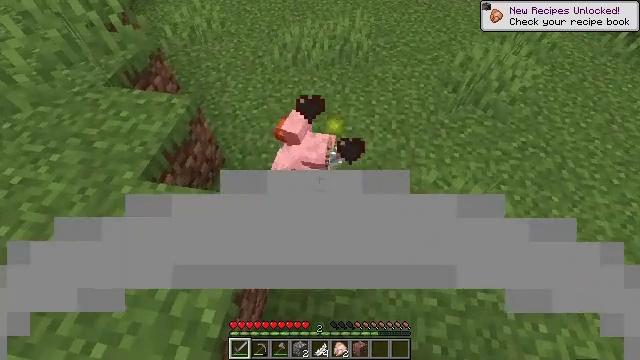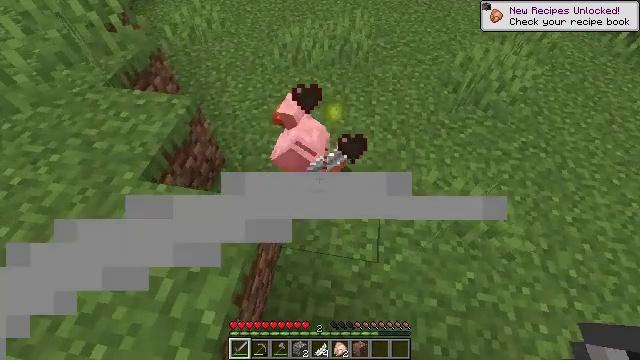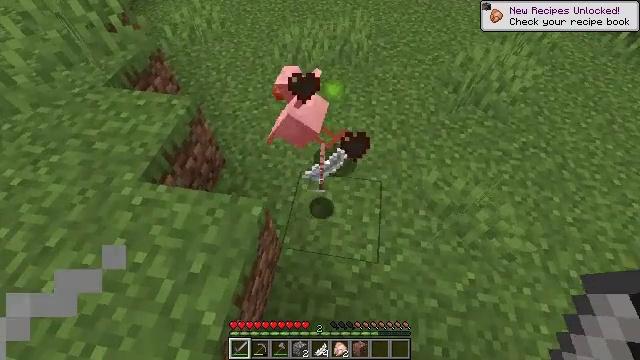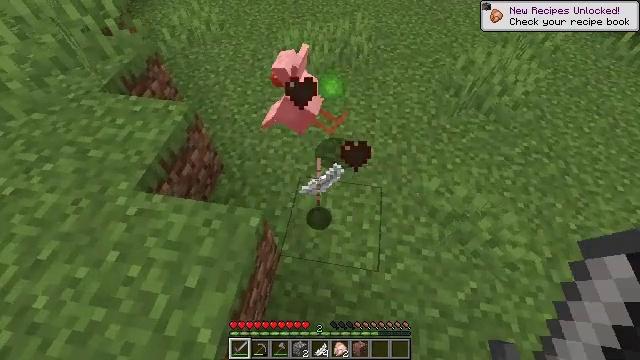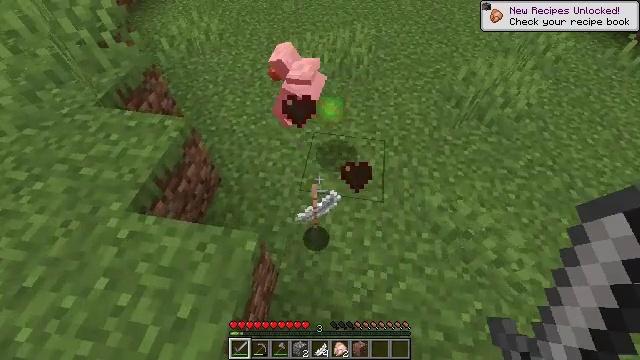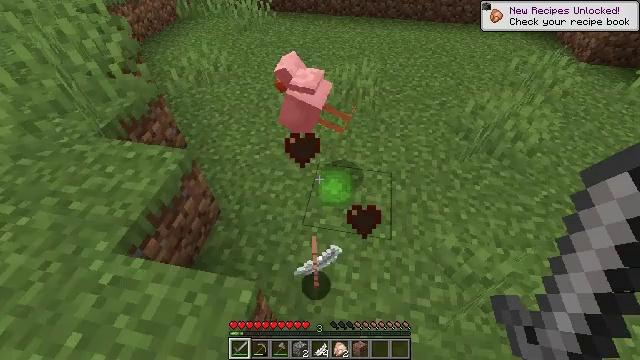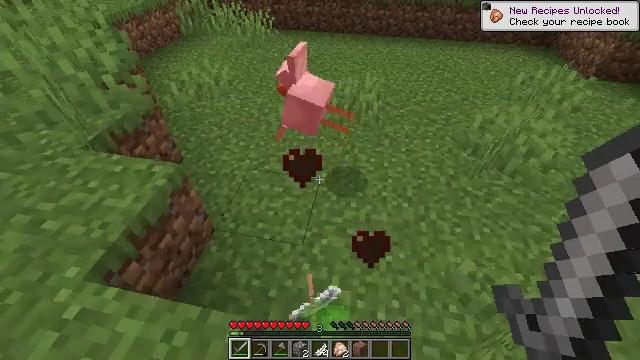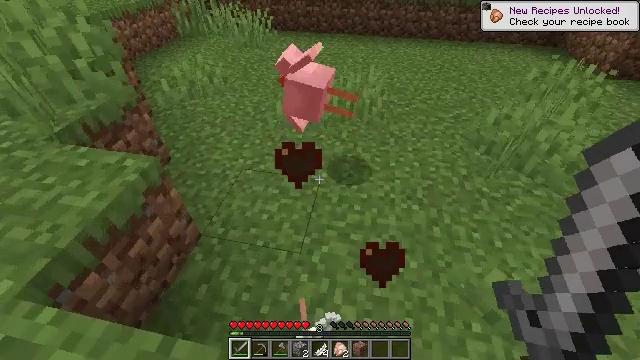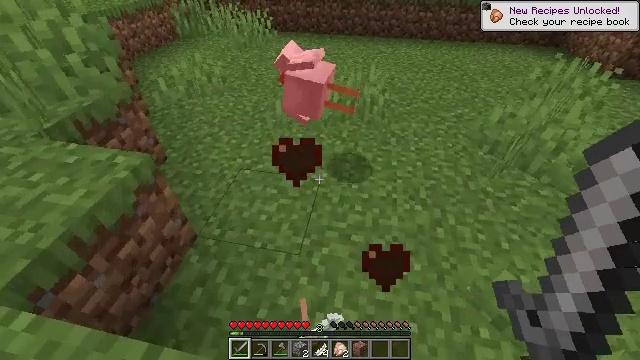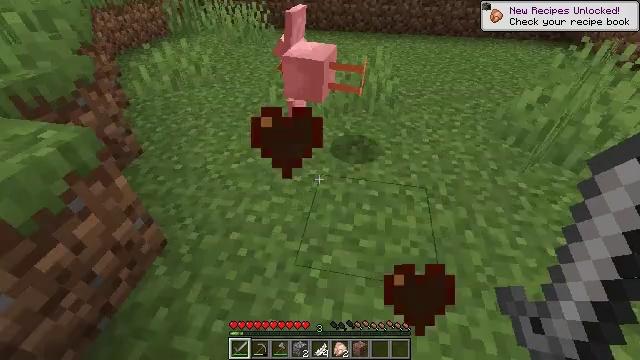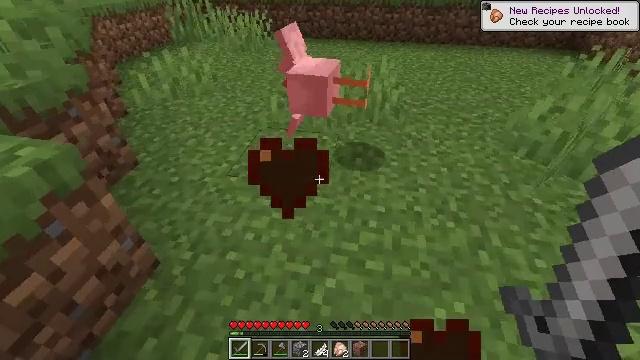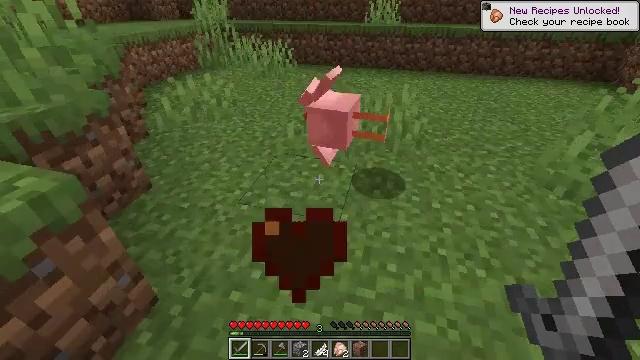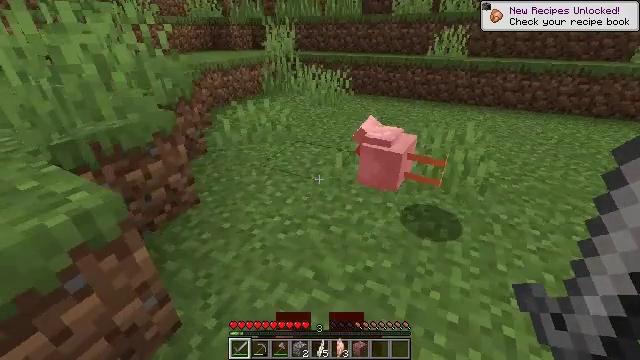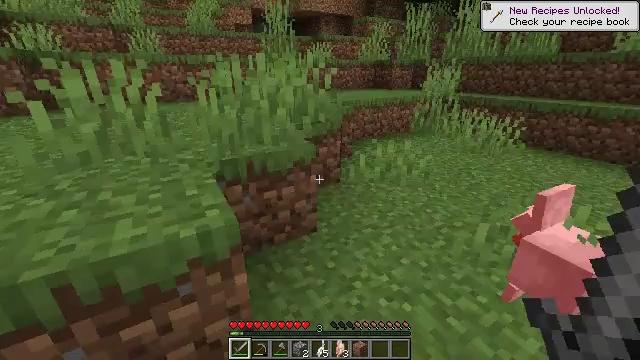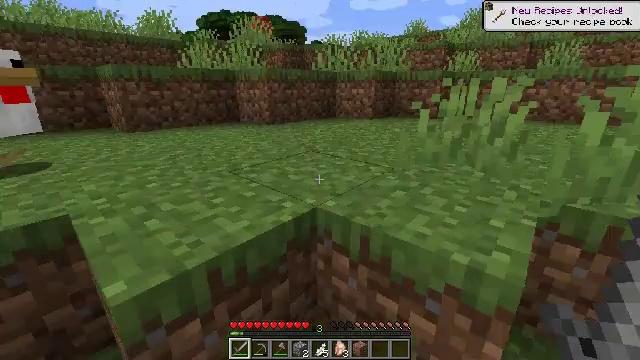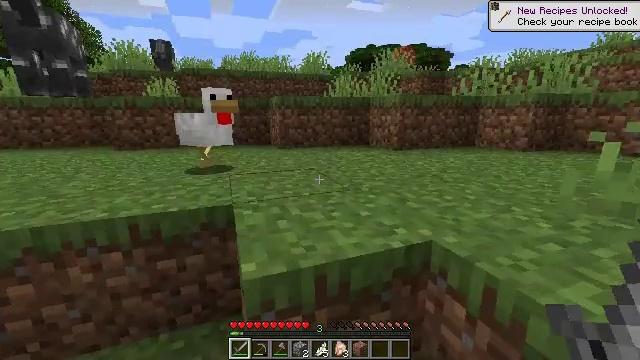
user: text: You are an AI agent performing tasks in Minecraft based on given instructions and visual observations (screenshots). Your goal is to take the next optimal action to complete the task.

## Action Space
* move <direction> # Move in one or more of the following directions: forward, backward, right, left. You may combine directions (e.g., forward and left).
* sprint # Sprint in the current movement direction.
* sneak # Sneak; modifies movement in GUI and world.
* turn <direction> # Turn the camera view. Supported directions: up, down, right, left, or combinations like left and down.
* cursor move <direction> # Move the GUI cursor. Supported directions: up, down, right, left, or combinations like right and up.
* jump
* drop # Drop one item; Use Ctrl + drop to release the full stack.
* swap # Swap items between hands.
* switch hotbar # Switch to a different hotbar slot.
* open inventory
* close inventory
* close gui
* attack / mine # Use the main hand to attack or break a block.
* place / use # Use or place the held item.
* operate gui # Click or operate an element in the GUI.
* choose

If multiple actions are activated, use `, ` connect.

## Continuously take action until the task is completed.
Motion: motion action
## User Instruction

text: Hunt animals.
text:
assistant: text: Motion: no_op
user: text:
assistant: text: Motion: no_op
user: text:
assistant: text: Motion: move forward
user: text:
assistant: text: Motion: move forward, turn up
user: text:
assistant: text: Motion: move forward, turn left and up
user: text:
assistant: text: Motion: move forward, turn up
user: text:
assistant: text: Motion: move forward, turn up
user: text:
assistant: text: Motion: move forward
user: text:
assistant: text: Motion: move forward, turn up
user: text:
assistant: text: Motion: move forward, turn up
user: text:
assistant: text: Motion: move forward, turn left and up
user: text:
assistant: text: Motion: move forward, turn left and up
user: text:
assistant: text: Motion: move forward, turn left and up
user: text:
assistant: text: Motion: turn left and up
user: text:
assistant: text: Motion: turn left and up
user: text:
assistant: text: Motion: no_op
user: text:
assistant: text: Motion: no_op
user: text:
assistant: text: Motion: move forward, turn left and up
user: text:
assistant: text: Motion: move forward, turn left
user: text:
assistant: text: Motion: move forward, sprint, turn left and down
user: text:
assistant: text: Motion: move forward, sprint, turn down
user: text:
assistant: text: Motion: move forward, sprint, turn right and down, jump
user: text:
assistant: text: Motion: move forward, sprint, turn right and down, jump
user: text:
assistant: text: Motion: move forward, sprint, turn right and down, jump
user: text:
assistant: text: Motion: move forward, sprint, turn right and down, jump
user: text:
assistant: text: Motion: move forward, sprint, turn right and down
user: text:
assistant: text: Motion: move forward, sprint, turn right and down
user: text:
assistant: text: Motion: move forward, sprint, turn right
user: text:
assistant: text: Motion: move forward, turn right
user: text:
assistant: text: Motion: move forward, turn right and up